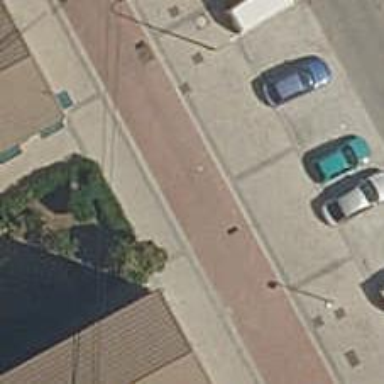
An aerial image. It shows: Pedestrian road.